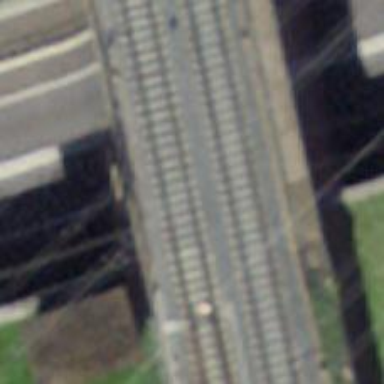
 and there are two tracks on the bridge."